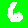
Digit: 6